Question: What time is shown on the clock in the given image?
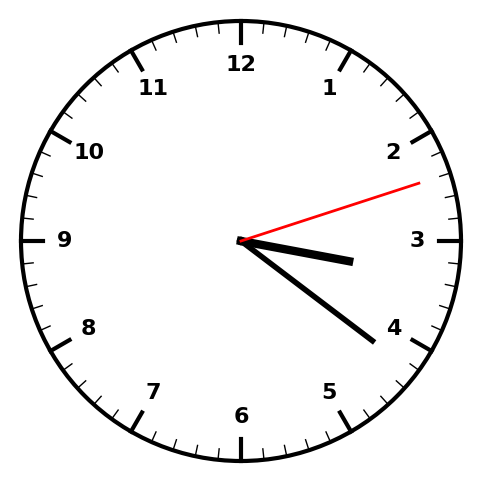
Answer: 03:21:12